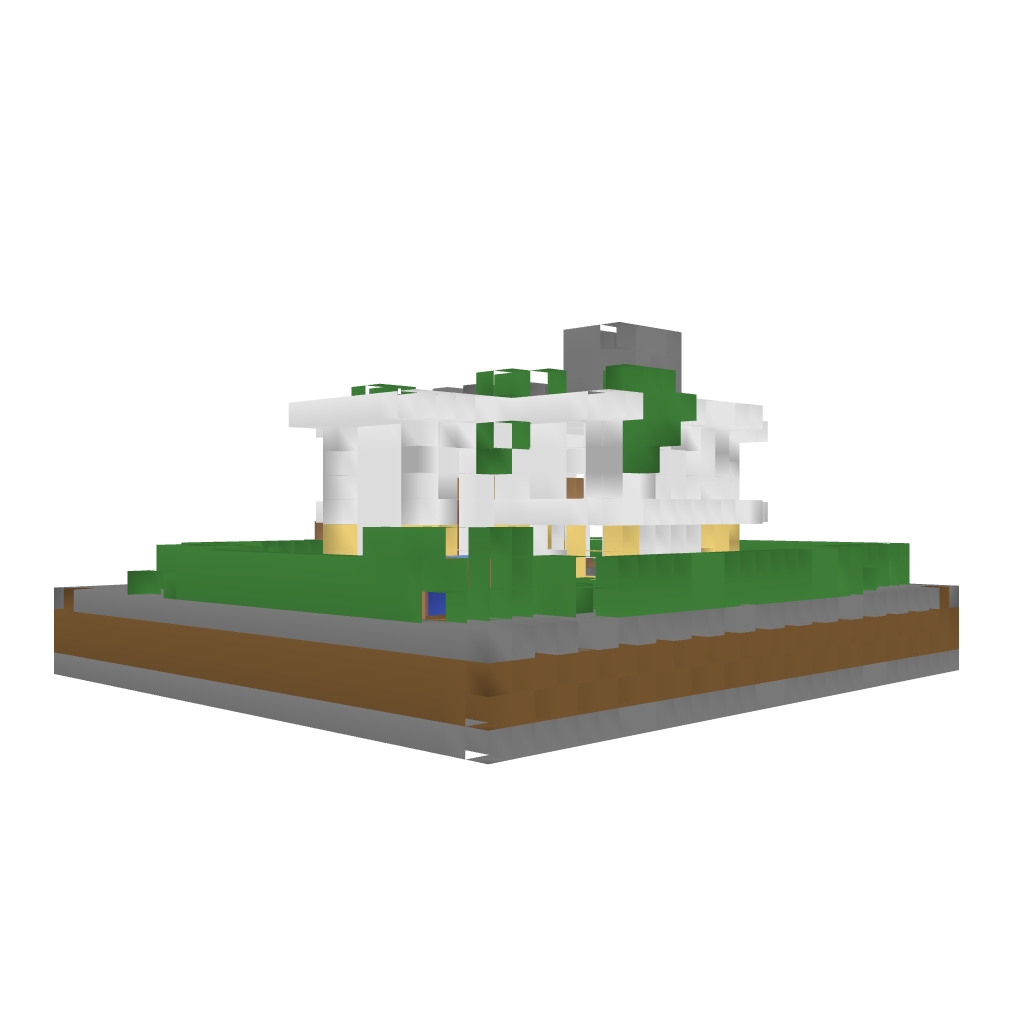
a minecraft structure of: Modern House #1 By iEdgy bad low quality